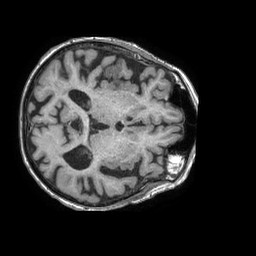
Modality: T1w
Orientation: axial
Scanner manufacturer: philips
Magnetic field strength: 1.5 T
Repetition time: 0.007744 s
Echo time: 0.00359 s